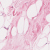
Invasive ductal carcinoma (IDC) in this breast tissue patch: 0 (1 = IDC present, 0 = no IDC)